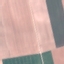
Land use / land cover: AnnualCrop